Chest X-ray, PA view. Patient: 66 years old, sex M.
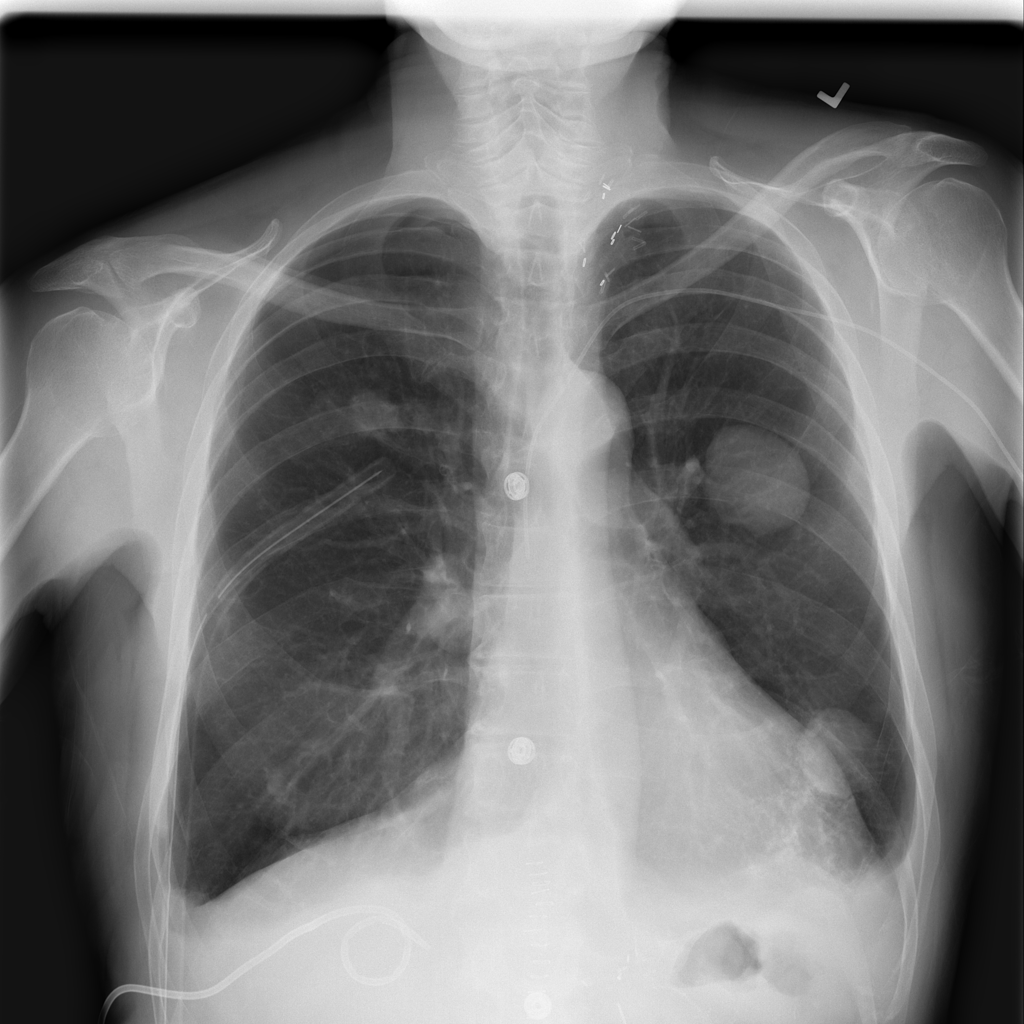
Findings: Effusion, Mass, Pleural_Thickening, Pneumothorax